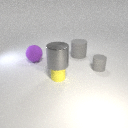
large gray metal cylinder above small yellow rubber cylinder